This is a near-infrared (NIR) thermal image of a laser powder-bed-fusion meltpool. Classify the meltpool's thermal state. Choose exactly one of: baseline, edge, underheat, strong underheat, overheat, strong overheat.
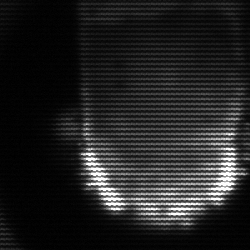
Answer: baseline